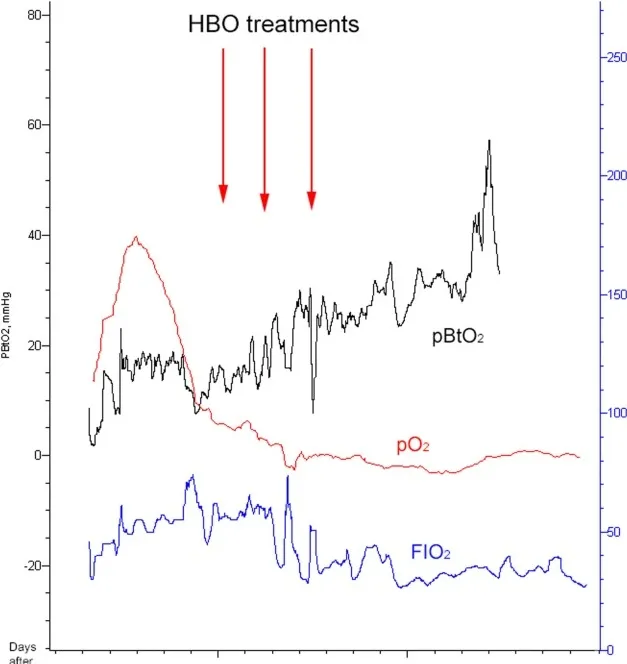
Illustrating how the brain tissue oxygen pressure (PBtO2, black), the arterial blood gas oxygen pressure (pO2, red), and fraction of inspired oxygen (FIO2, blue) changed over time. The red arrows indicate timing for HBO treatments. All the measurements presented are performed at normobaric conditions (before and after HBO).
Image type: electrography (ekg)